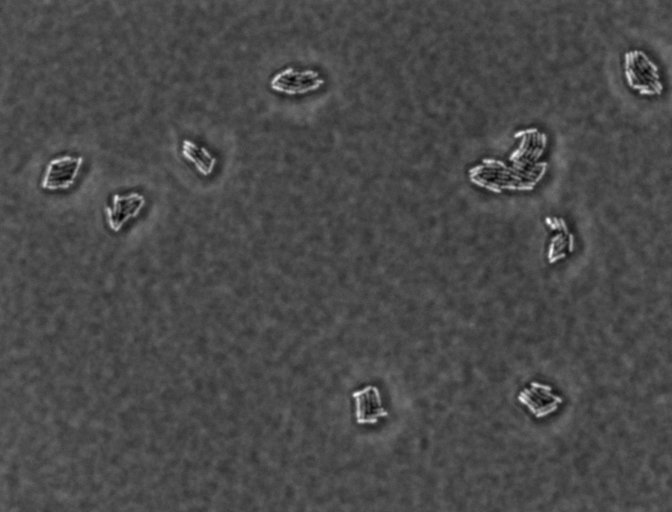
Phase contrast microscopy, 60x objective, 3 h incubation